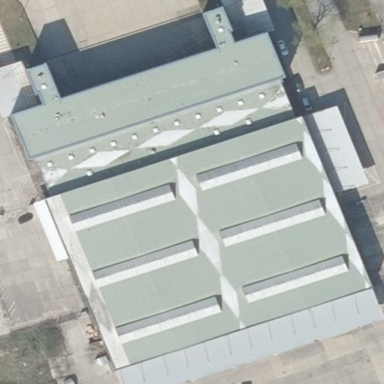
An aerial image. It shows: Warehouse building.